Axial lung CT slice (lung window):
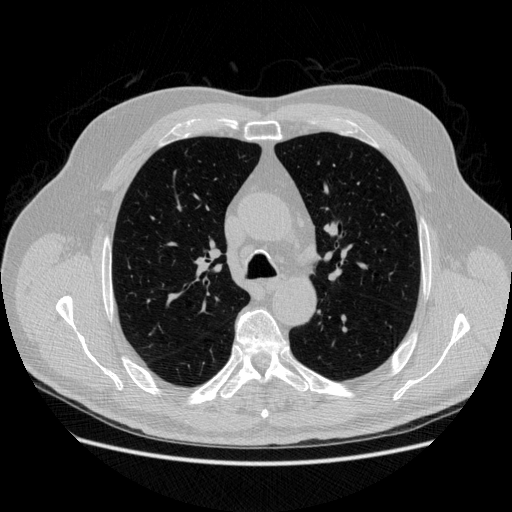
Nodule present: no